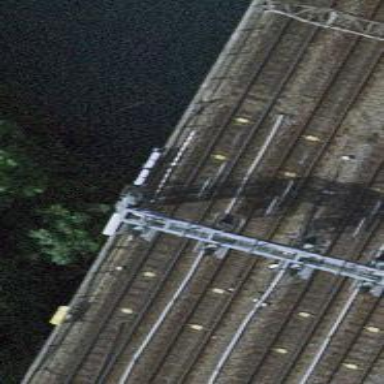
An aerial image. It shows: Railway signal.